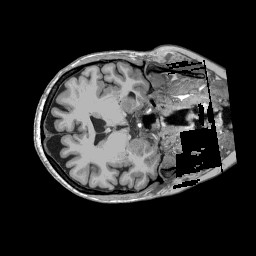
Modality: T1w
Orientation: axial